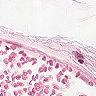
Metastatic tissue present: no